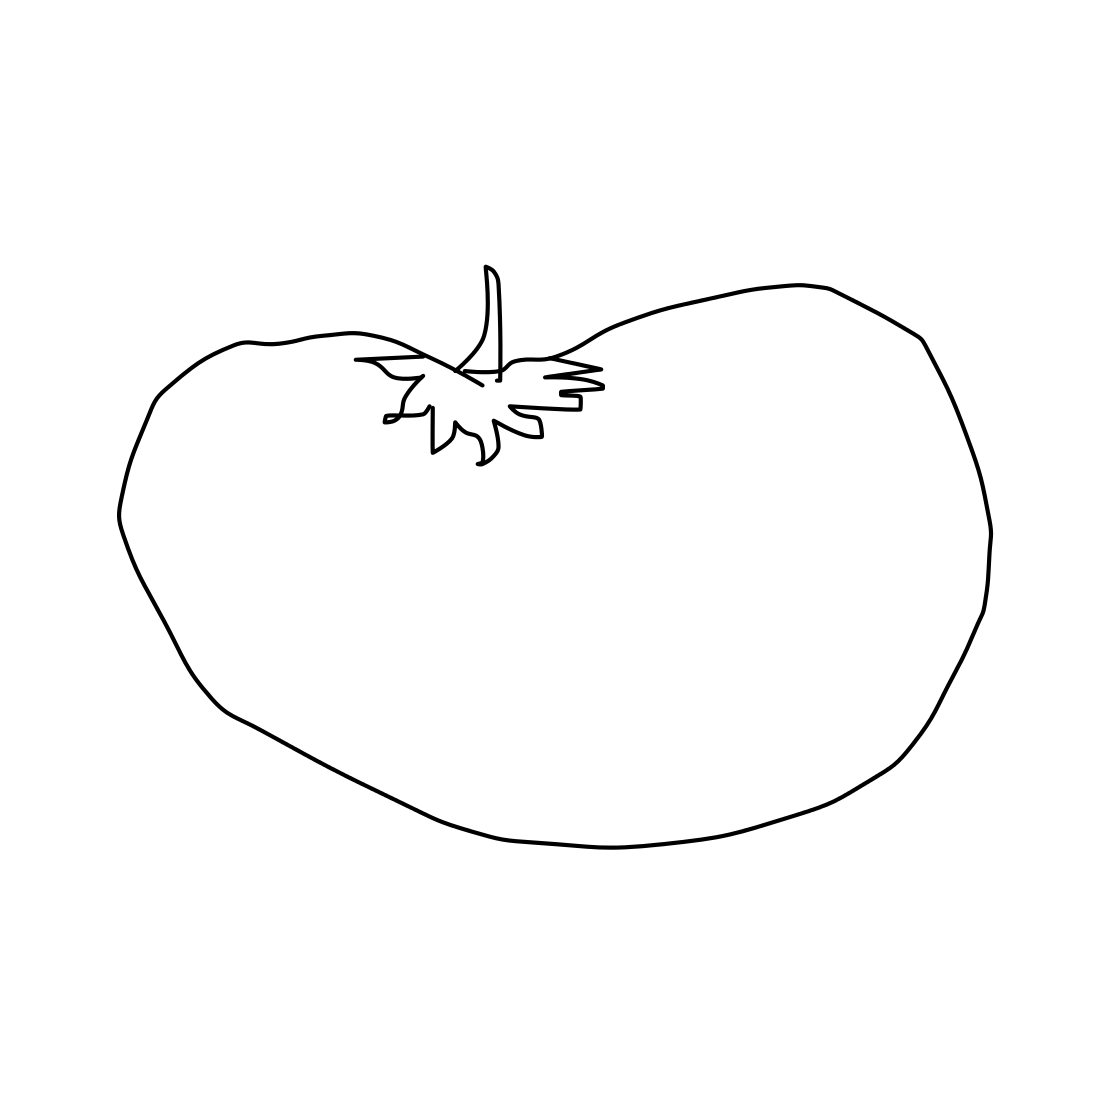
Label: tomato